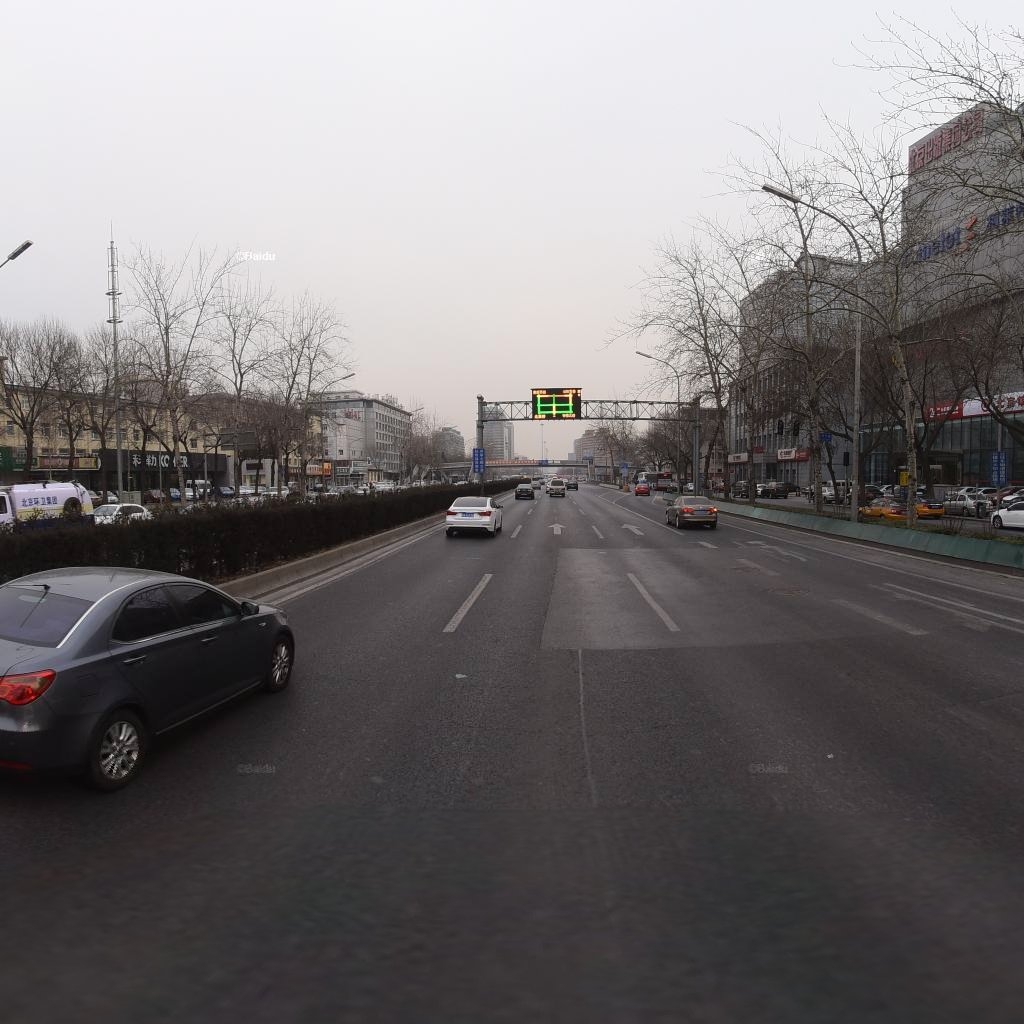
Region: Xicheng
Road damage annotations: transverse crack, manhole cover, longitudinal patch, manhole cover